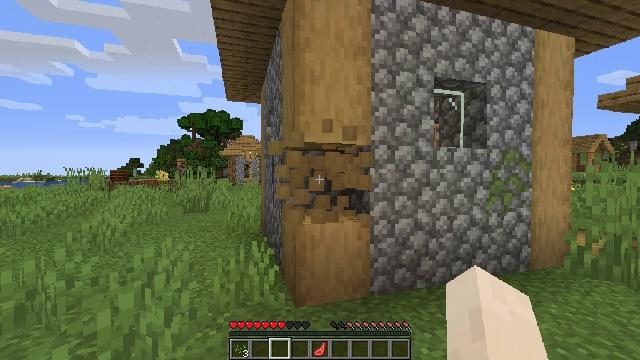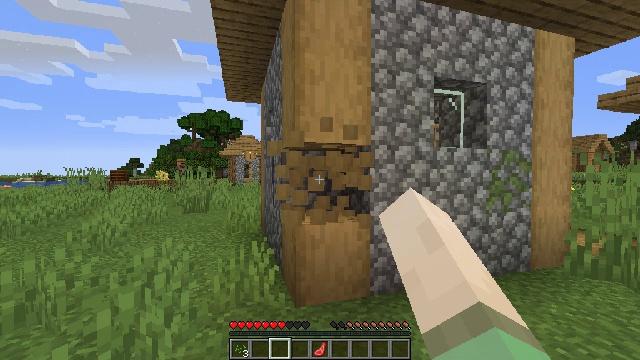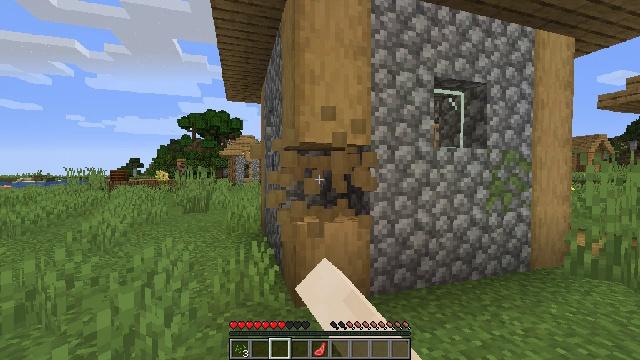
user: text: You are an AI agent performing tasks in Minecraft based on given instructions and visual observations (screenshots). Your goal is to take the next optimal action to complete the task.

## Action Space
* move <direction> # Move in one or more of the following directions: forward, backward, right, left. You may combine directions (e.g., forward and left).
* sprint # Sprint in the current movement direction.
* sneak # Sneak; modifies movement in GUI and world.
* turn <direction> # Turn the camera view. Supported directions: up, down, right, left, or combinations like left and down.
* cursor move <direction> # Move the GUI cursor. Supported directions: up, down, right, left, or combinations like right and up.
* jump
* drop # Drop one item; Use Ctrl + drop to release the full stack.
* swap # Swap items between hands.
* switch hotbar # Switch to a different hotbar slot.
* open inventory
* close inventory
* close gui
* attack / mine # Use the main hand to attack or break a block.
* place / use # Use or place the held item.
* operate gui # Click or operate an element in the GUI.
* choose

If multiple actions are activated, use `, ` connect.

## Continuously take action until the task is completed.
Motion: motion action
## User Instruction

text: Break the stripped oak log.
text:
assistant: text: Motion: attack / mine
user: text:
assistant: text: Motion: attack / mine
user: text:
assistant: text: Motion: attack / mine